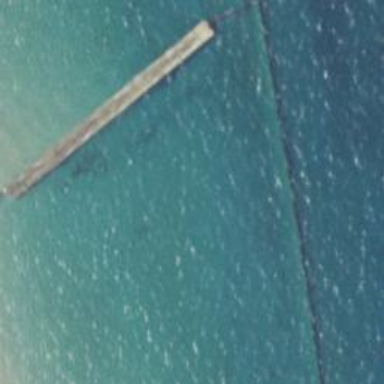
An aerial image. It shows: Groyne made of concrete.